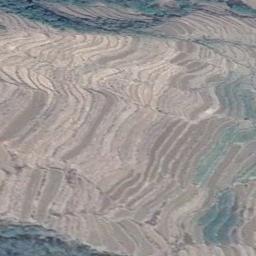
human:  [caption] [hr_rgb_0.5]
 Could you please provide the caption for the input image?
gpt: Many green plants are on the terrace .

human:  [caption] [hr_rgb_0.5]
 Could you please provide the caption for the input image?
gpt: The bare terrace is next to some trees .

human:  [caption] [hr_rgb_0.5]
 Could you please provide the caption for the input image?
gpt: A large layer of brown and green mixed terraces .

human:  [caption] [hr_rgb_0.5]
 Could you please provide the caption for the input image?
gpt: There is a winding path between the terraces .

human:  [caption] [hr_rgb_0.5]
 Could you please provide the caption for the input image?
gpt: There are many yellow terraces arranged neatly .